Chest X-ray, PA view. Patient: 54 years old, sex M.
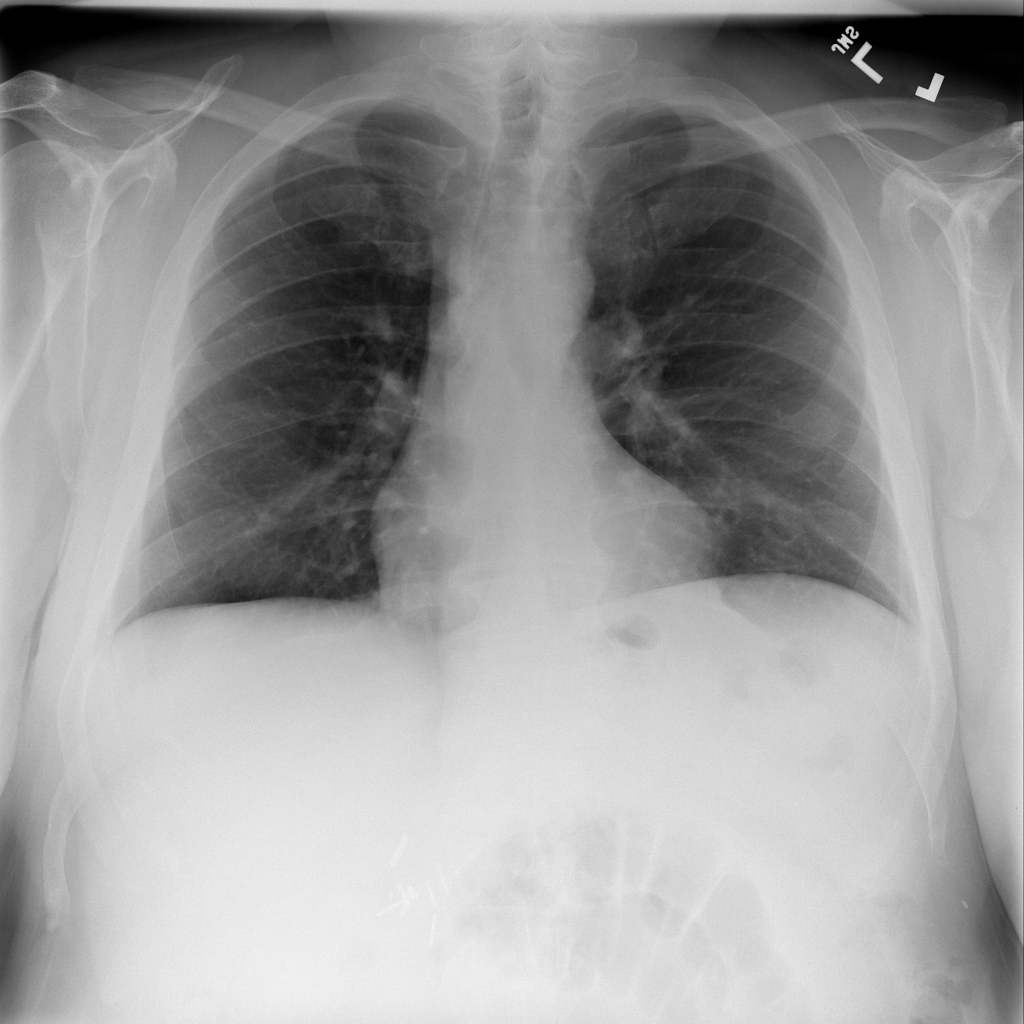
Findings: No Finding